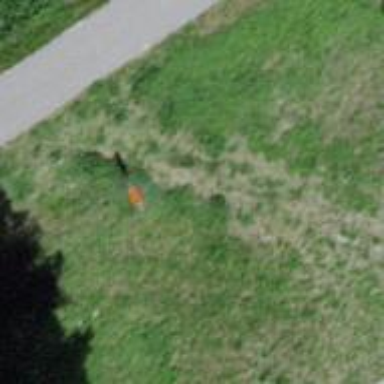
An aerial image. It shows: Pole supporting roof covering pipeline marker.